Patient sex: M
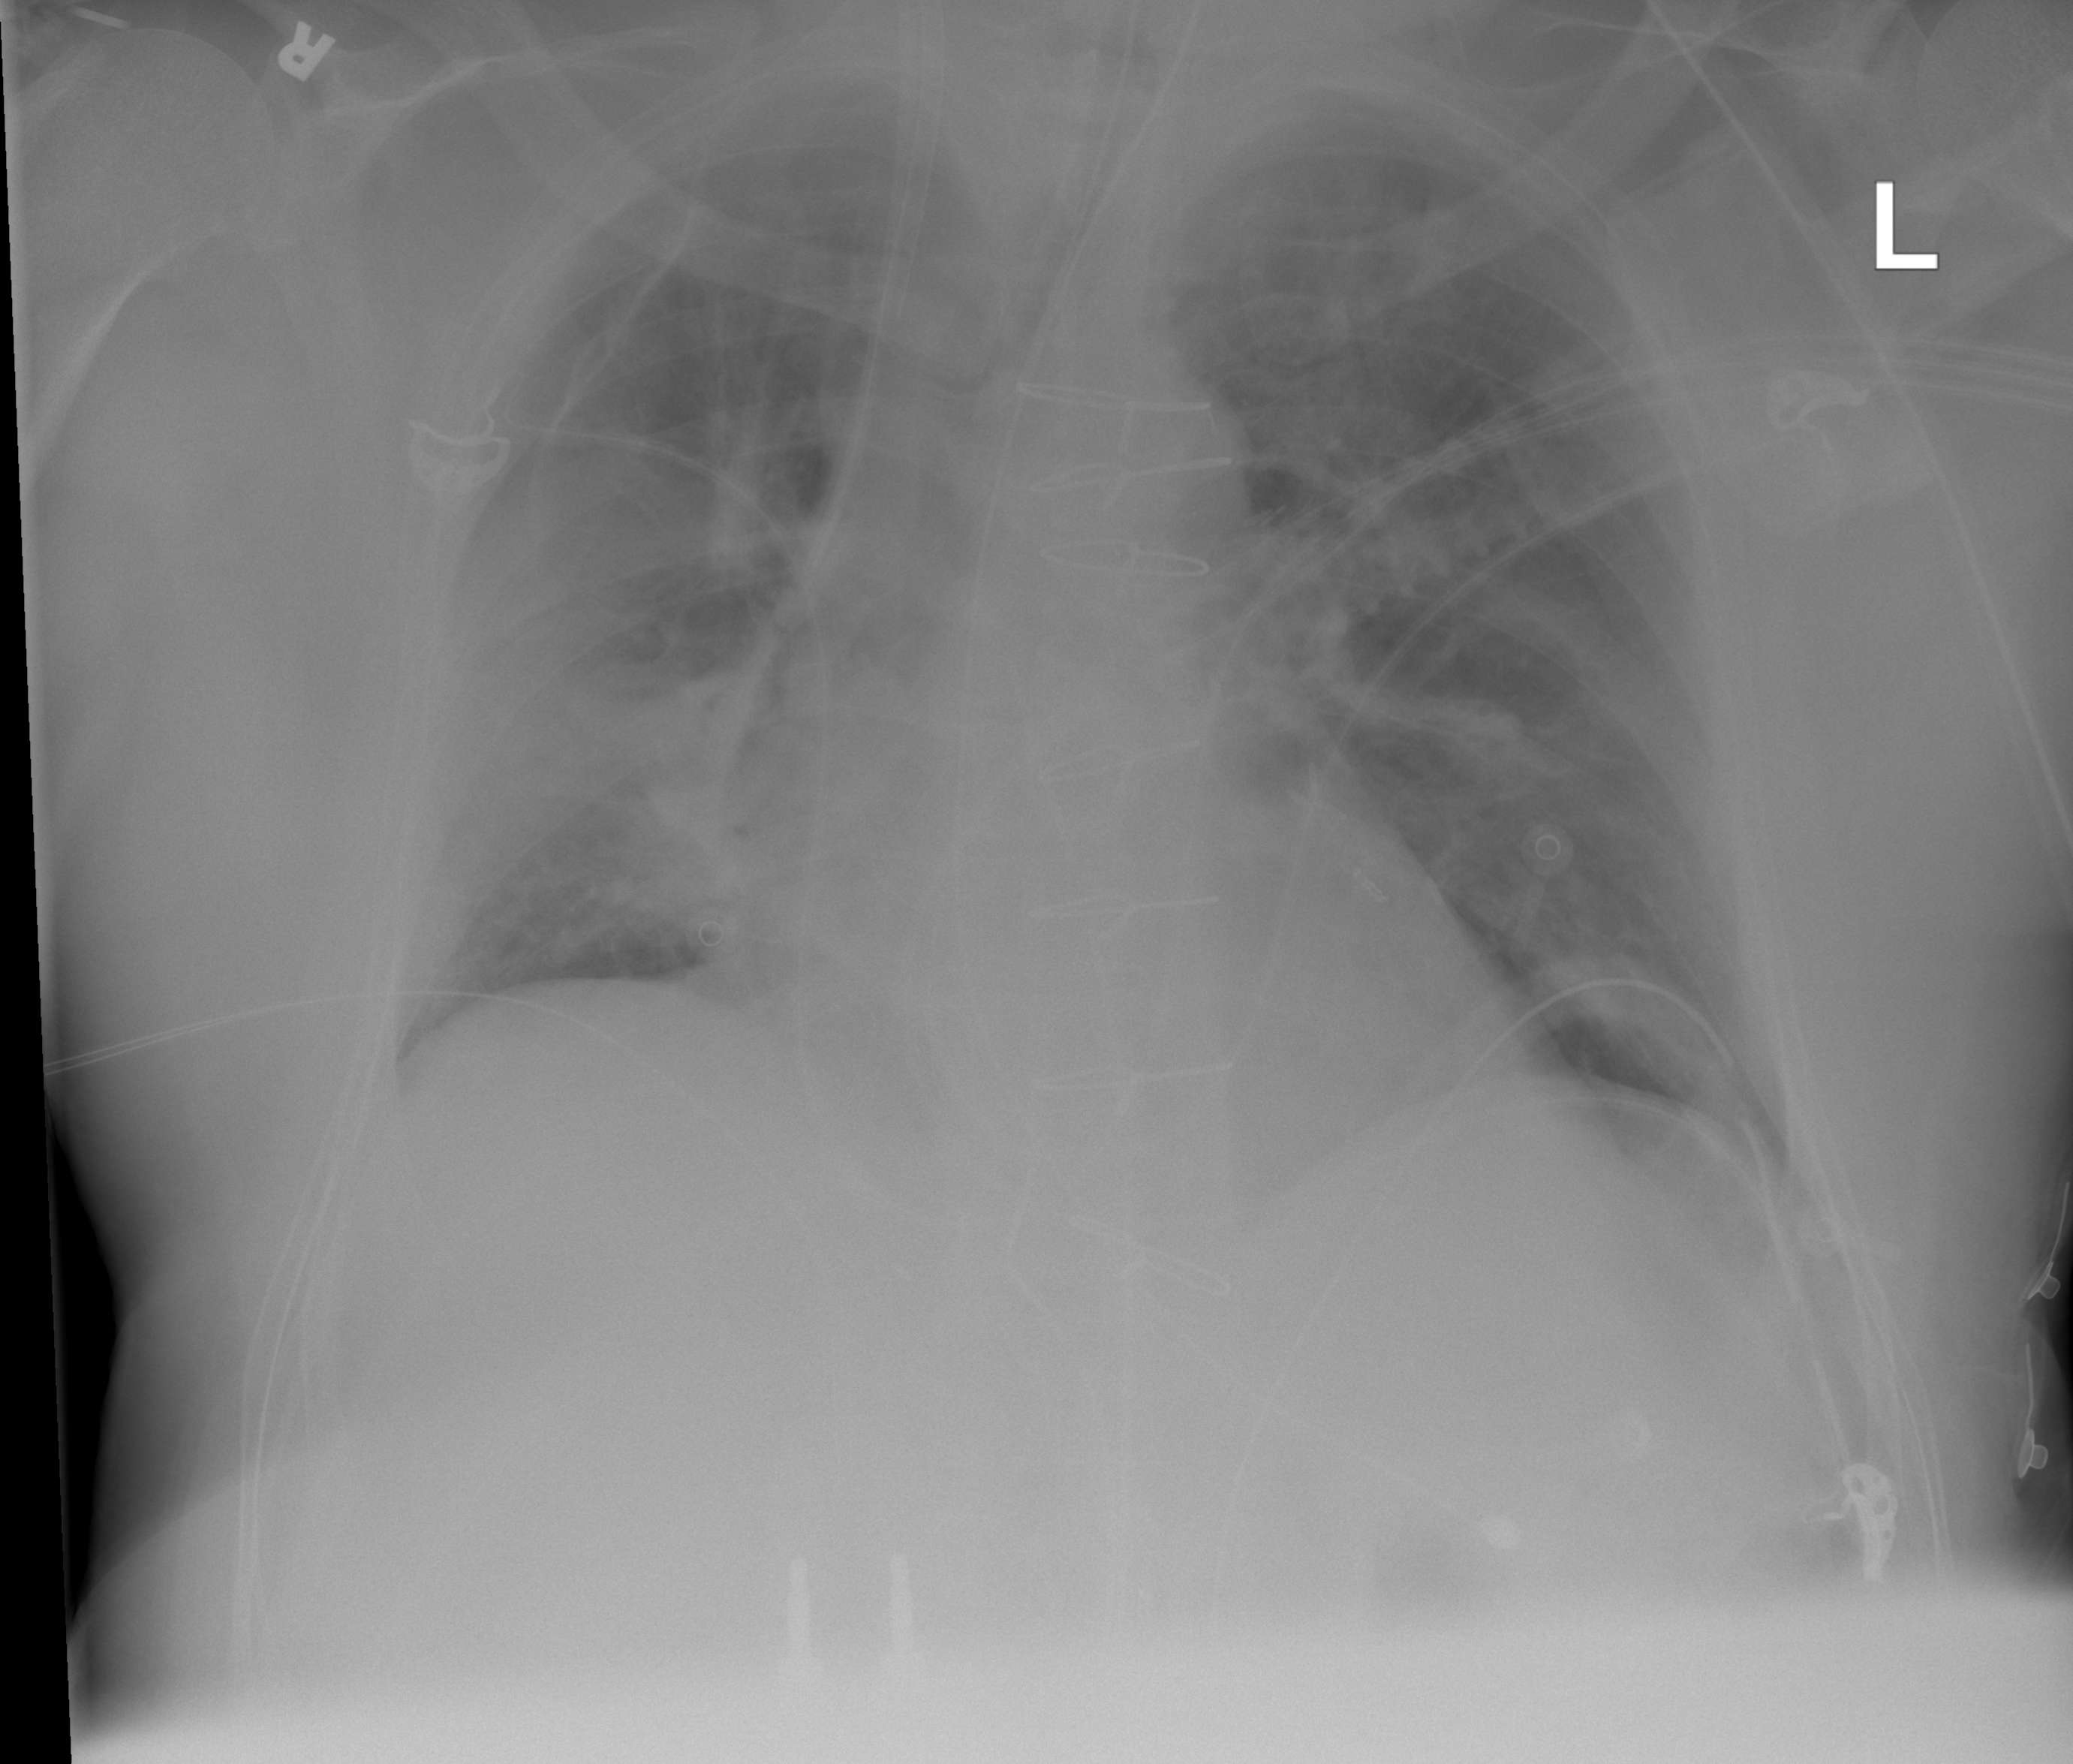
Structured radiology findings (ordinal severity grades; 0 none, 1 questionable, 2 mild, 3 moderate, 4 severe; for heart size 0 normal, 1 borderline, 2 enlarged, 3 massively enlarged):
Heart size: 0
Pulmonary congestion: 0
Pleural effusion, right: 0
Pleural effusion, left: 0
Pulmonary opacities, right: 0
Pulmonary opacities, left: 0
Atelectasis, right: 3
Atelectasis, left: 2